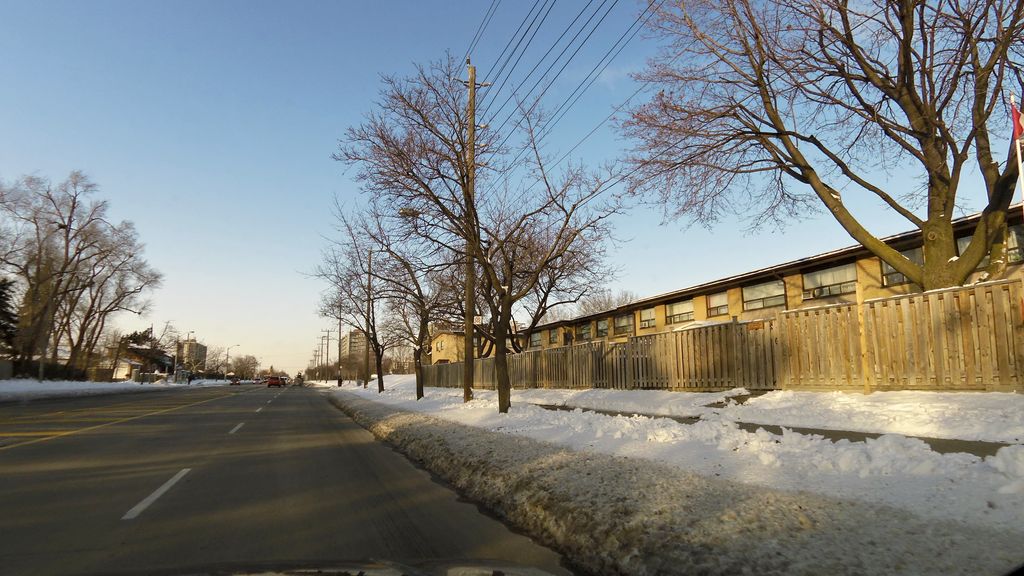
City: toronto